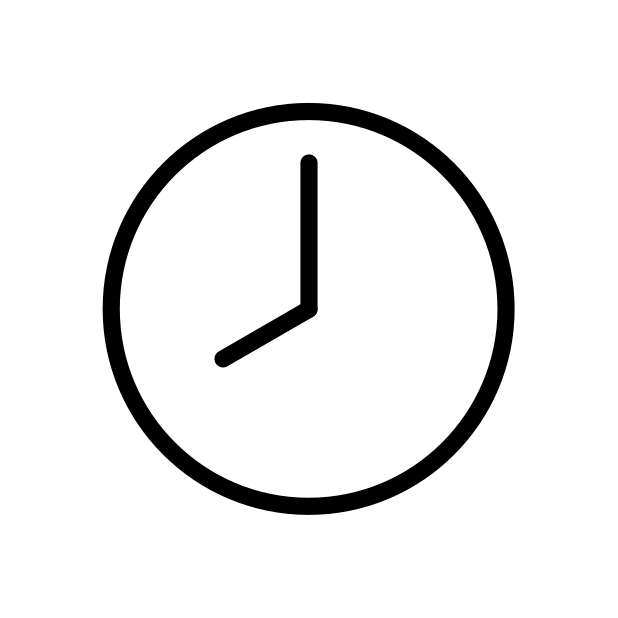
eight o’clock